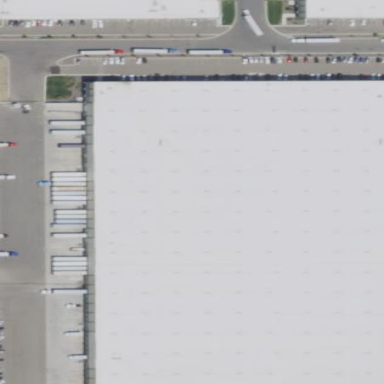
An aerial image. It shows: Warehouse building.